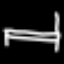
Label: bed